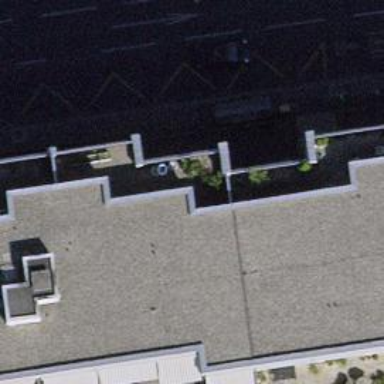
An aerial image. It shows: Cafe.